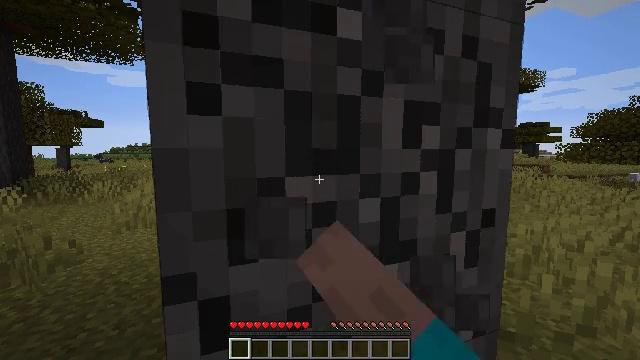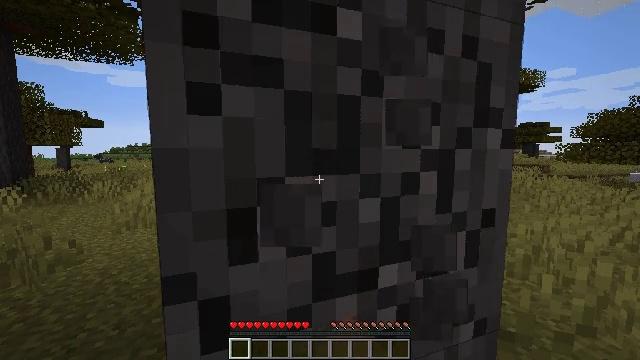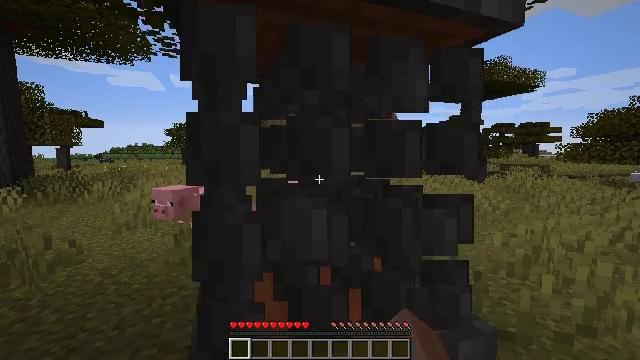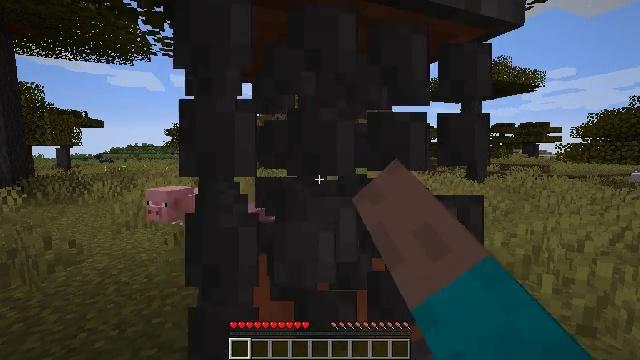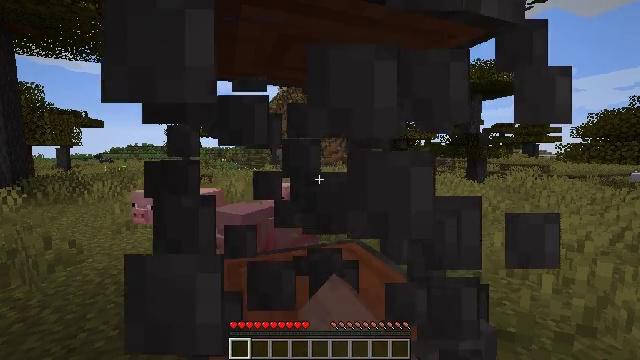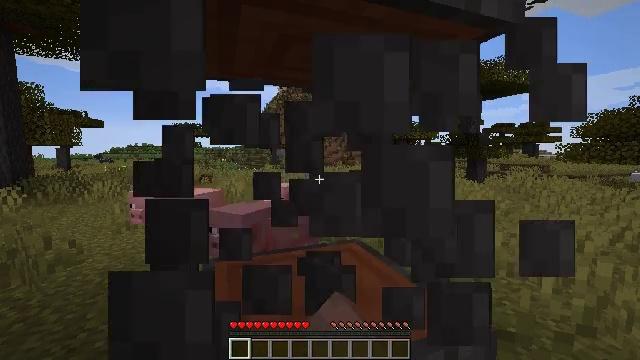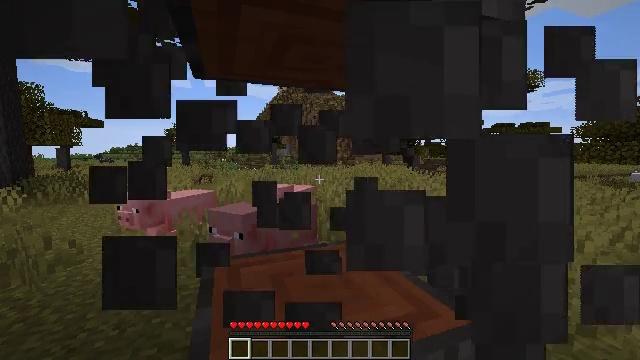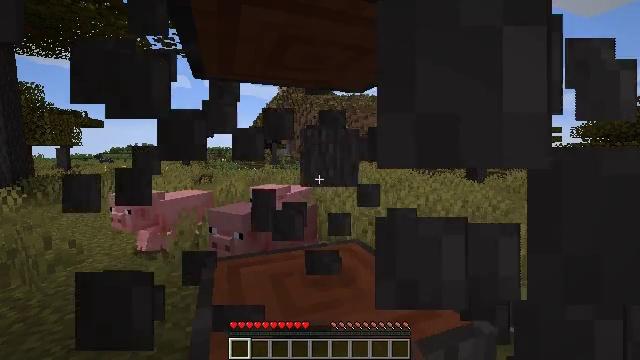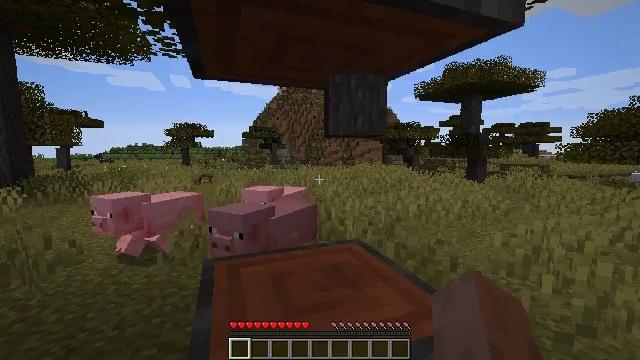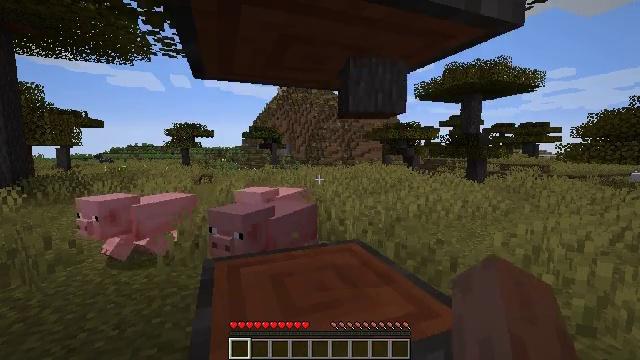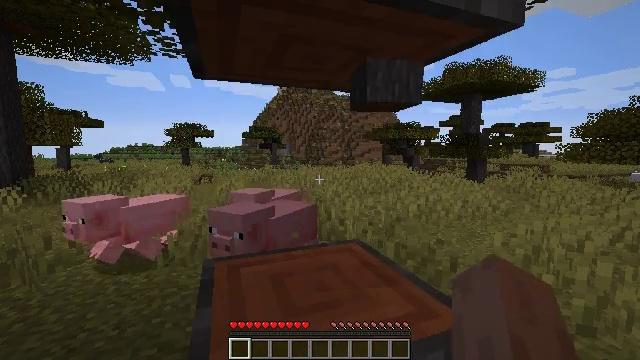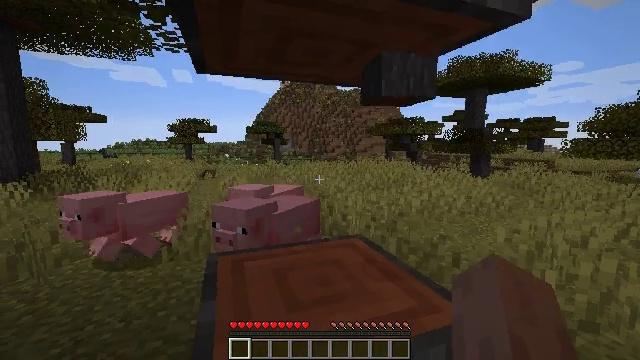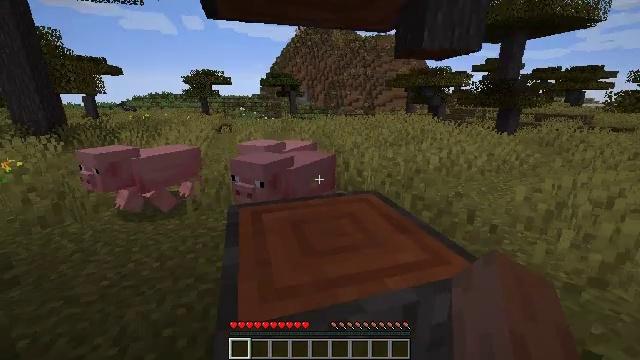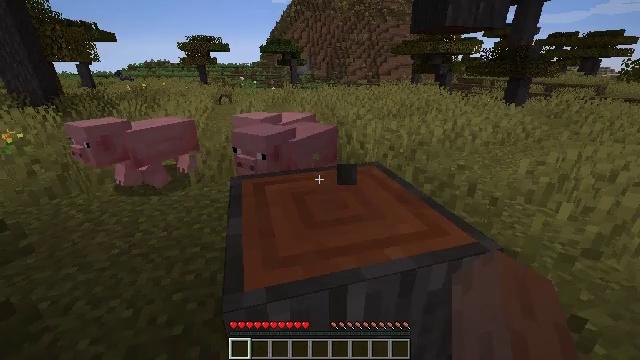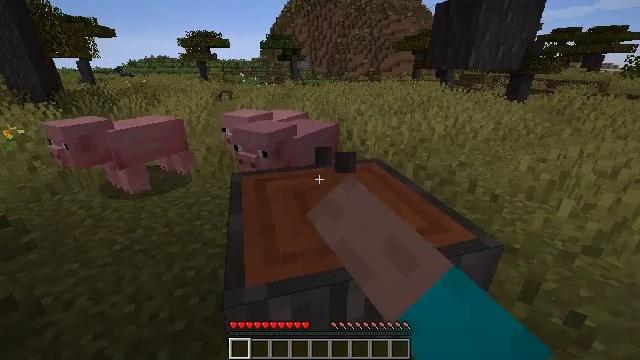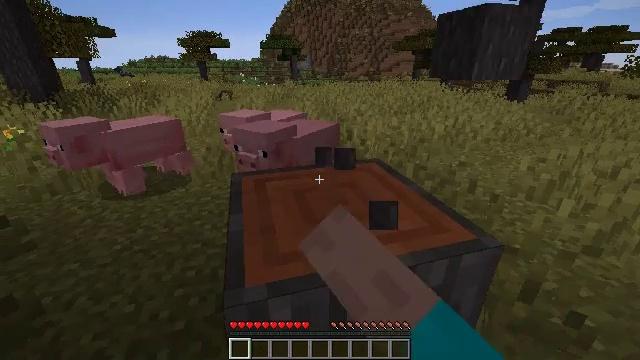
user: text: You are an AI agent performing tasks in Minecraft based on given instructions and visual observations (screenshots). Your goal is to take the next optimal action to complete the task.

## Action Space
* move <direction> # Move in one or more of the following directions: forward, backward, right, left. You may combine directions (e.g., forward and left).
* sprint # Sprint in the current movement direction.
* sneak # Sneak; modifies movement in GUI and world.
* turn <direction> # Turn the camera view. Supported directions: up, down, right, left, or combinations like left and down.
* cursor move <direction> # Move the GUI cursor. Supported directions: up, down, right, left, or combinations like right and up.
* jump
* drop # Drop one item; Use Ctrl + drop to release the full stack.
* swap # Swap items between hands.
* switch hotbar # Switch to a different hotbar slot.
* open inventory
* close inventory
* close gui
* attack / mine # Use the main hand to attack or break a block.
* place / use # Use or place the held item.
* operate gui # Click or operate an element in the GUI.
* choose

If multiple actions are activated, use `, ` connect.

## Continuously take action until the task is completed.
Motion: motion action
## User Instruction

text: Gather the acacia log for building.
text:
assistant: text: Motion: attack / mine
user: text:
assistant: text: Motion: attack / mine
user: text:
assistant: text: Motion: attack / mine
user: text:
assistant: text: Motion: attack / mine
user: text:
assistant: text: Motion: attack / mine
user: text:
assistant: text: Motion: attack / mine
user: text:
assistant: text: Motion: attack / mine
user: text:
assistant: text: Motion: attack / mine
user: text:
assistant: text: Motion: attack / mine
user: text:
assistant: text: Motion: attack / mine
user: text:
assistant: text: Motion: turn down, attack / mine
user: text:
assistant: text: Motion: turn left and down, attack / mine
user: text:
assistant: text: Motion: turn down, attack / mine
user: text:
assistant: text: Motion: attack / mine
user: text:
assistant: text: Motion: attack / mine
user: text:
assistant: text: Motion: turn down, attack / mine
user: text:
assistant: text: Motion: turn down, attack / mine
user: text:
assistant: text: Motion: turn down, attack / mine
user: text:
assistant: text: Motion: attack / mine
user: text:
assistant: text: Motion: attack / mine
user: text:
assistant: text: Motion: attack / mine
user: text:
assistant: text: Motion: attack / mine
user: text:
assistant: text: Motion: attack / mine
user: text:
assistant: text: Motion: attack / mine
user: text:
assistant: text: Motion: attack / mine
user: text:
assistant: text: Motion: attack / mine
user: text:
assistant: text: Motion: attack / mine
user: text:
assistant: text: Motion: attack / mine
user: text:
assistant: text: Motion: turn down, attack / mine
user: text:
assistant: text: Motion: attack / mine